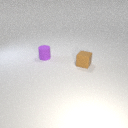
small brown rubber cube in front of small purple rubber cylinder